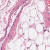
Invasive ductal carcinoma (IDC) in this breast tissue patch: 0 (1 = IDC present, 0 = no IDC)